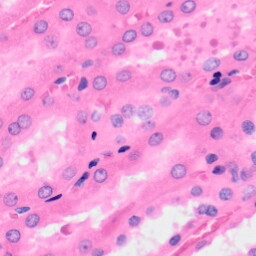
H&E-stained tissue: Kidney